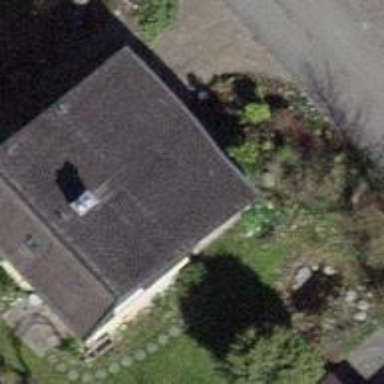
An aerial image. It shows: Detached building.